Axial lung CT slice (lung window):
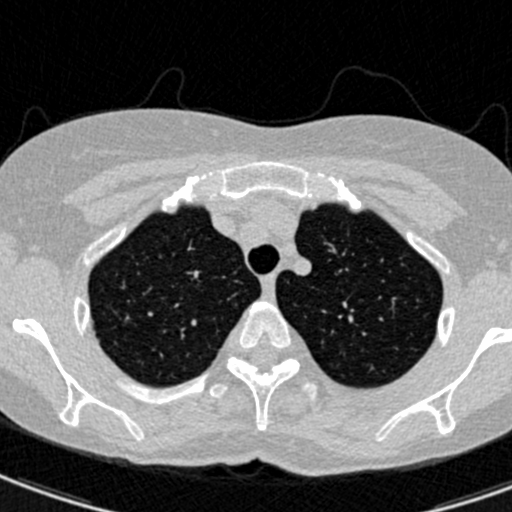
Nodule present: no